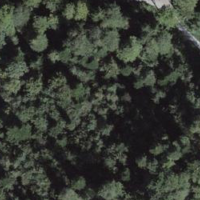
EUNIS habitat code: 41
Species observed at this site:
Campanula trachelium